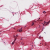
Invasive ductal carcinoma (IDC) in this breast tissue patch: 0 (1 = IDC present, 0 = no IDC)